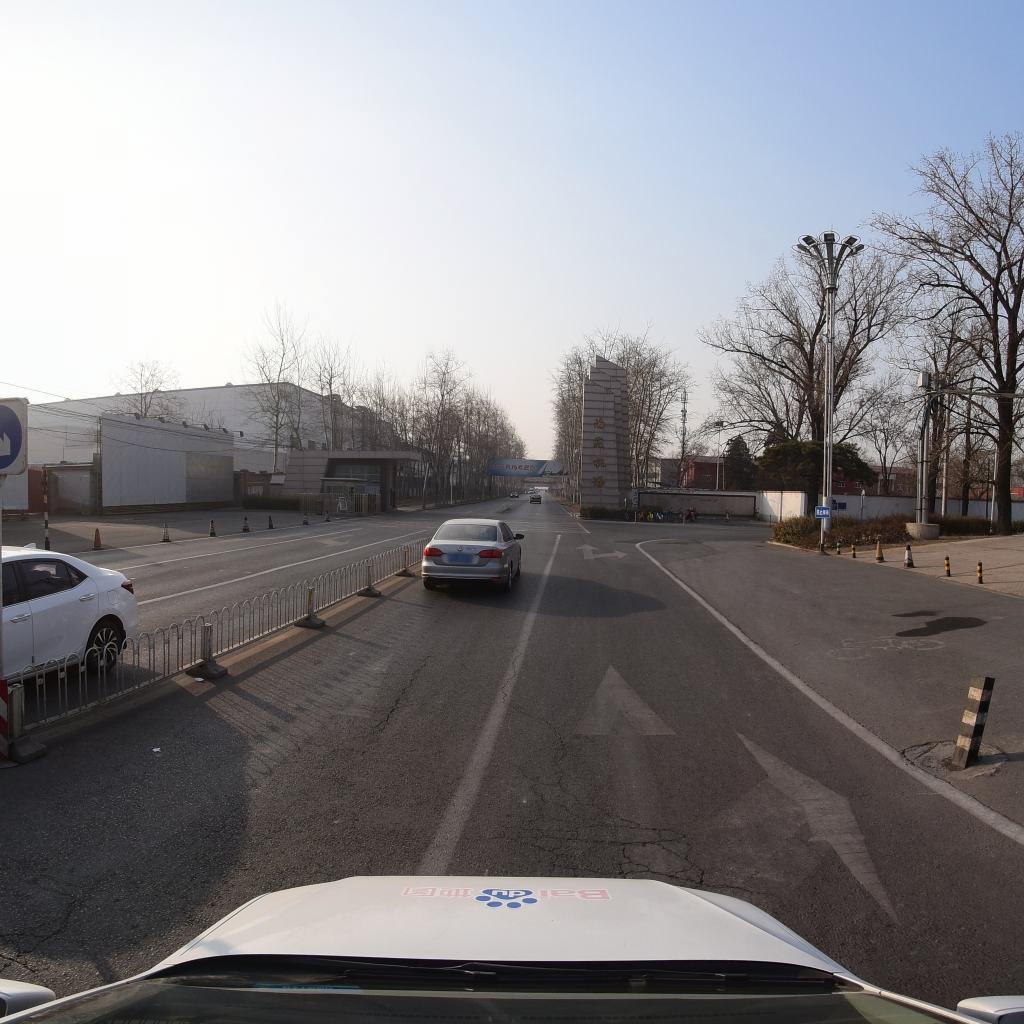
Region: Fengtai
Road damage annotations: alligator crack, longitudinal crack, alligator crack